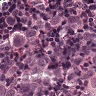
Metastatic tissue present: yes